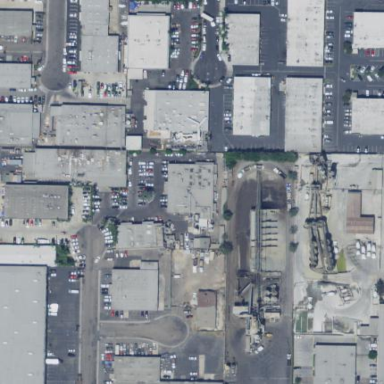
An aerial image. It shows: Industrial area.